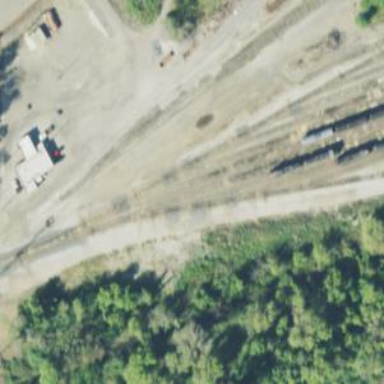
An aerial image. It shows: Railway siding for service.